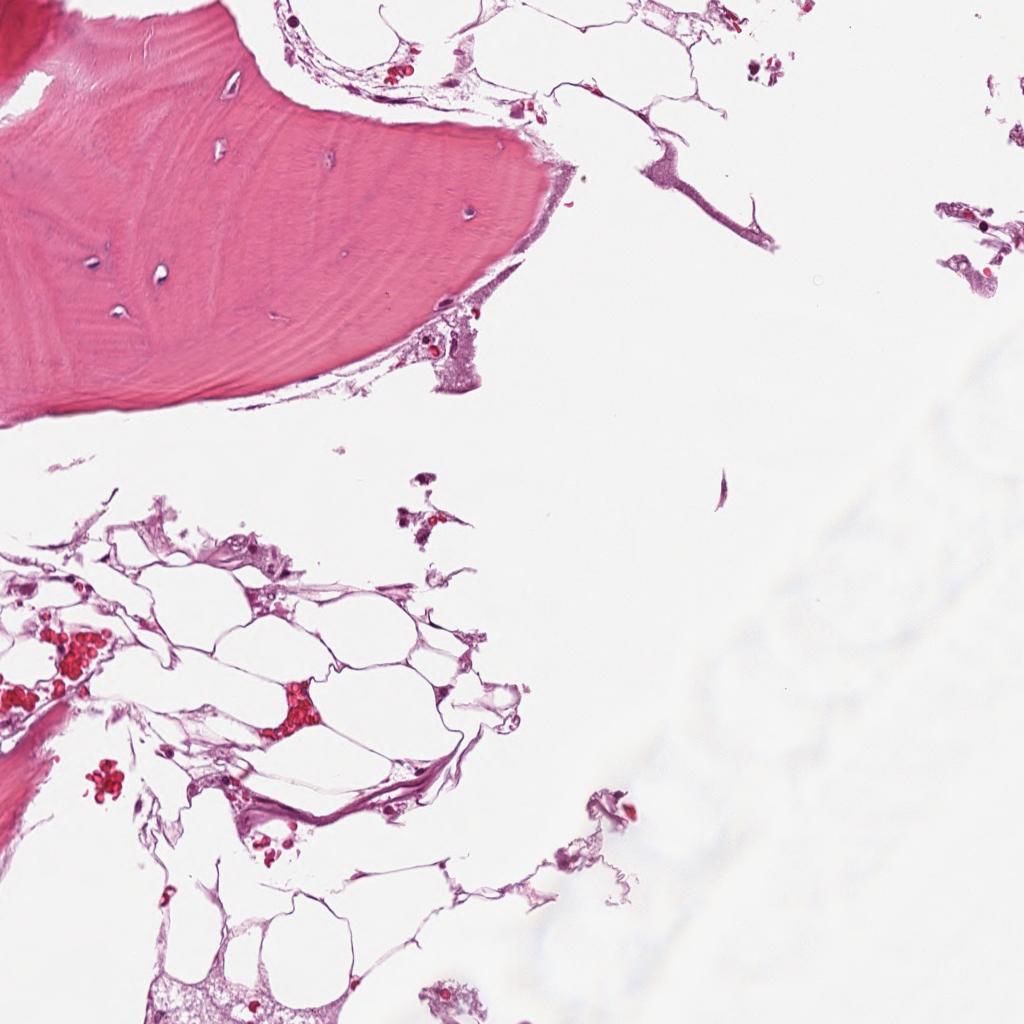
Label: Non-Tumor